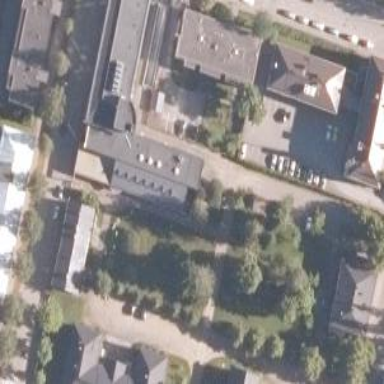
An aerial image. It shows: Public building.